如图，已知正方体
$ABCD-A_1B_1C_1D_1$的棱长为$2$，$M$，$N$分别为棱$AB$，$BC$的中点，若点$P$为线段$B_1N$上的动点（不包括端点），设异面直线$C_1P$与$MN$所成的角为$\theta$，则$\cos\theta$的取值范围是\underline{\ \ \ \ \ \ \ \ }。\

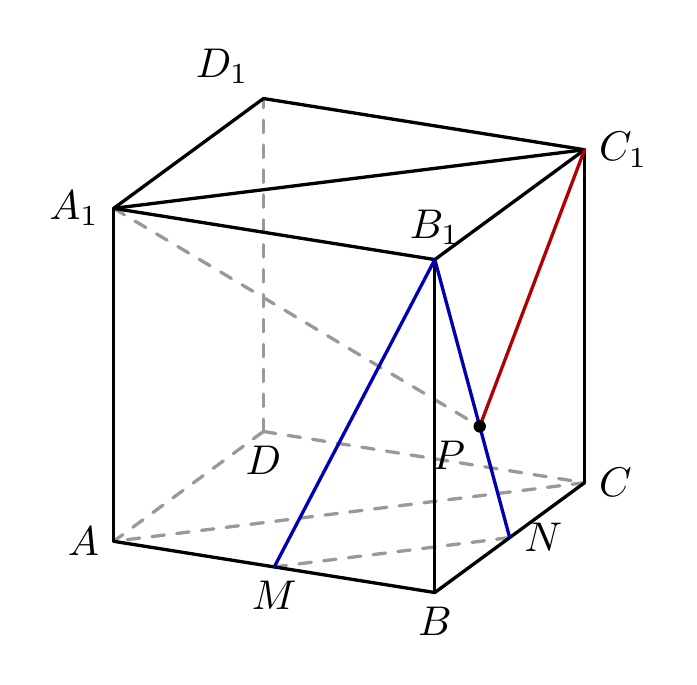
【解答】
\textbf{【答案】} $\left(\frac{\sqrt{10}}{10},\frac{\sqrt{2}}{2}\right)$\\
[10pt]

\noindent
\textbf{【分析】} 连接$AC$，$A_1C_1$，证得$MN \parallel A_1C_1$，得到异面直线$C_1P$与$MN$所成的角，即为直线$C_1P$与$AC$所成的角，设$B_1P = \lambda B_1N = \sqrt{5}\lambda$，利用余弦定理求得$\cos\theta = \frac{2-\lambda}{\sqrt{2} \cdot \sqrt{5\lambda^2 - 4\lambda + 4}}$，结合换元法和二次函数的性质，即可求解。\\
[10pt]

\noindent
\textbf{【详解】} 如图所示，连接$AC$，$A_1C_1$，因为$M$，$N$分别为棱$AB$，$BC$的中点，可得$MN \parallel AC$，\\
[5pt]
在正方体$ABCD-A_1B_1C_1D_1$中，可得$A_1C_1
\parallel AC$，所以$MN \parallel A_1C_1$，\\
[5pt]
所以异面直线$C_1P$与$MN$所成的角，即为直线$C_1P$与$AC$所成的角，即$
\angle A_1C_1P = \theta$，\\
[5pt]
设$B_1P =
\lambda B_1N = \sqrt{5}\lambda$，其中$\lambda \in (0,1)$，\\
[5pt]
在$
\triangle A_1C_1P$中，由$A_1C_1 = 2\sqrt{2}$，$A_1P = \sqrt{5\lambda^2 + 4}$，$C_1P = \sqrt{5\lambda^2 - 4\lambda + 4}$，\\
[5pt]
由余弦定理得$
\cos\theta = \cos\angle A_1C_1P = \frac{A_1C_1^2 + C_1P^2 - A_1P^2}{2A_1C_1 \cdot C_1P} = \frac{2-\lambda}{\sqrt{2} \cdot \sqrt{5\lambda^2 - 4\lambda + 4}}$，\\
[5pt]
设$t = 2 -
\lambda$，则$t \in
 (1,2)$，可得
\[
\cos\theta = \frac{t}{\sqrt{2} \cdot \sqrt{5t^2 - 16t + 16}} = \frac{1}{\sqrt{2} \cdot \sqrt{5 - \frac{16}{t} + \frac
{16}{t^2}}},
\]
再令
$u = \frac{1}{t}$，则$u \in \left(\frac{1}{2},1\right)$，则$\cos\theta = \frac{1}{\sqrt{2} \cdot \sqrt{16u^2 - 16u + 5}}$，\\[5pt]
设
$f(u) = 16u^2 - 16u + 5$，$u \in \left(\frac{1}{2},1\right)$，可得函数$f(u)$在$\left(\frac{1}{2},1\right)$上为增函数，\\[5pt]
又由
$f\left(\frac{1}{2}\right) = 1$，$f(1) = 5$，所以$1 < f(u) < 5$，所以$\frac{\sqrt{10}}{10} < \cos\theta < \frac{\sqrt{2}}{2}$，\\[5pt]
所以异面直线
$C_1P$与$MN$所成的角余弦值的取值范围为$\left(\frac{\sqrt{10}}{10},\frac{\sqrt{2}}{2}\right)$。\\[5pt]
故答案为：
$\left(\frac{\sqrt{10}}{10},\frac{\sqrt{2}}{2}\right)$
。